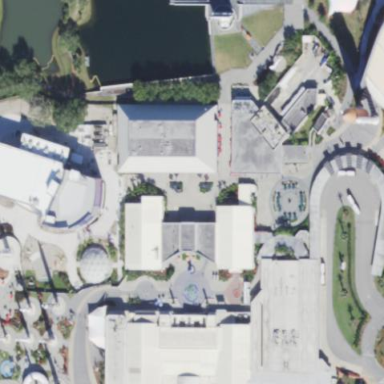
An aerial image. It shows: Theme park.